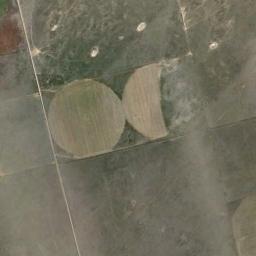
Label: circular_farmland